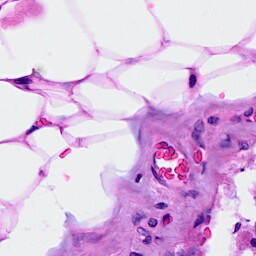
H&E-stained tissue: Breast